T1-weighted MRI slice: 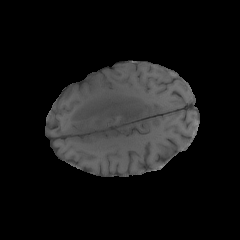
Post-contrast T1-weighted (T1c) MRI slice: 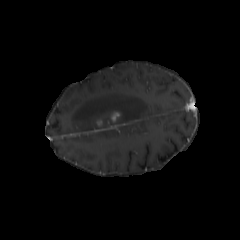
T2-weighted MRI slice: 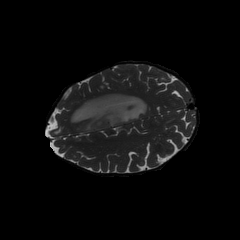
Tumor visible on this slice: yes